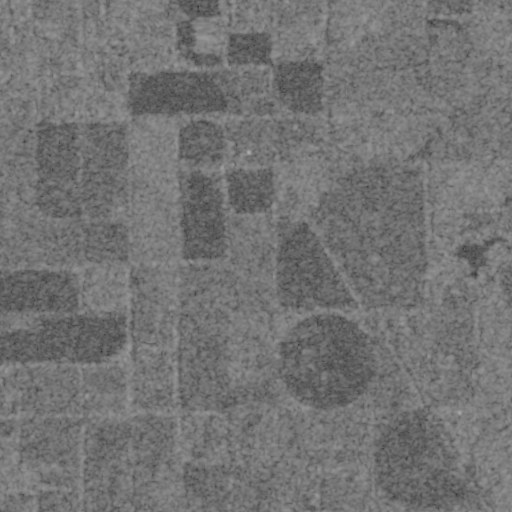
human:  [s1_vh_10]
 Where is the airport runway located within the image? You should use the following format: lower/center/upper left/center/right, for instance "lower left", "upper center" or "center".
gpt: The airport runway is located in the upper left of the image.
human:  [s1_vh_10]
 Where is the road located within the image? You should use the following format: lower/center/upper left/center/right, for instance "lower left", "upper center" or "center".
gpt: There is no road in the image.

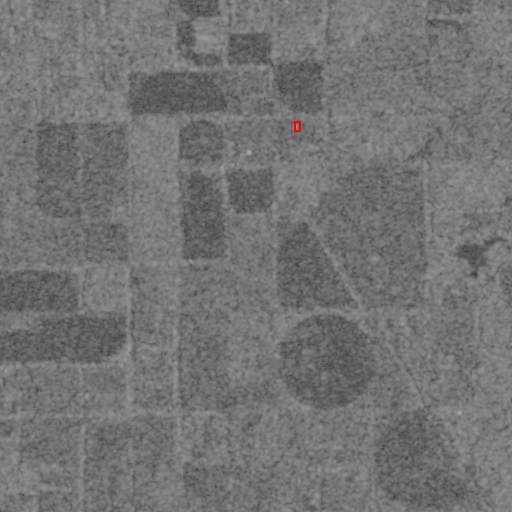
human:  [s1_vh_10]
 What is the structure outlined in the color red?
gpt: The structure outlined in red is a building.
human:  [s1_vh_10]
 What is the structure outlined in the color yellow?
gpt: There is no yellow outline.